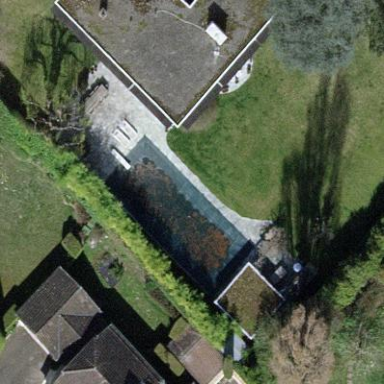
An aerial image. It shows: Swimming pool located in leisure land.